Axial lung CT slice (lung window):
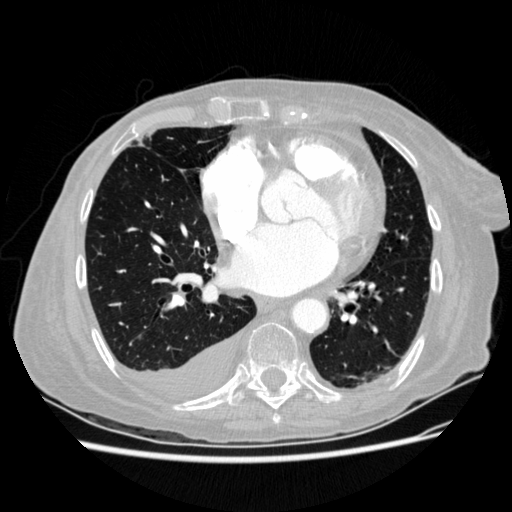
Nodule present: no